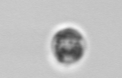
Label: Dinophyceae